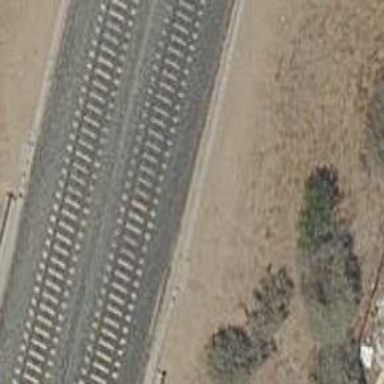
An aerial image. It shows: Bridge over electrified railway with contact line.